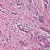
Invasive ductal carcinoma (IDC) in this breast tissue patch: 1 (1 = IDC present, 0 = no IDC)